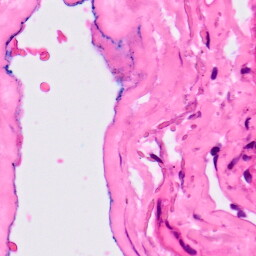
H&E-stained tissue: Lung